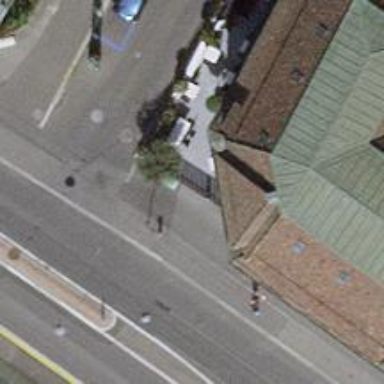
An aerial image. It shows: Restaurant.